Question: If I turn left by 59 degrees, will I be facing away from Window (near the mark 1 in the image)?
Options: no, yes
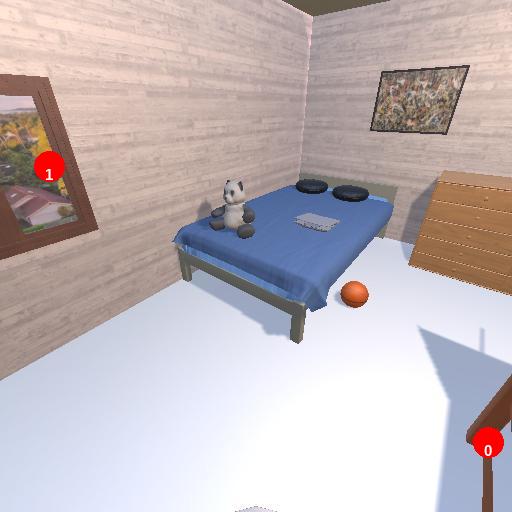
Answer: no